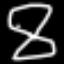
Label: hourglass